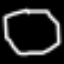
Label: octagon